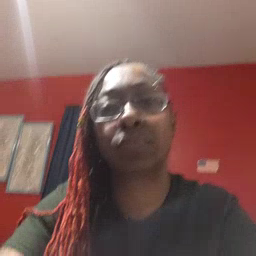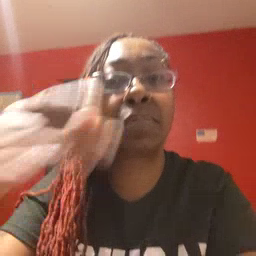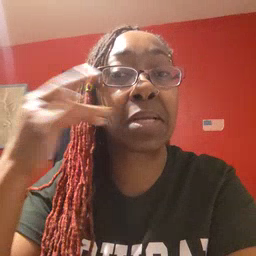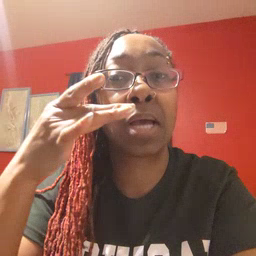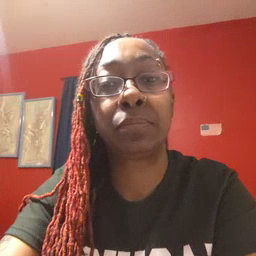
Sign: cat